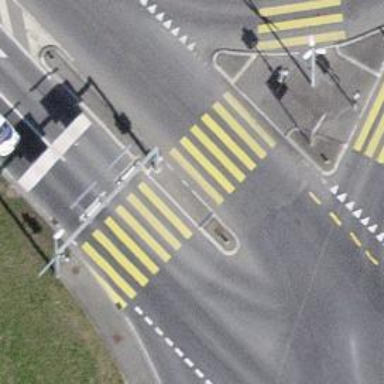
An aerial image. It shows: Traffic island located on footway.